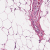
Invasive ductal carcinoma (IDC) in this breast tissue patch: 0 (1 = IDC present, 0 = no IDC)